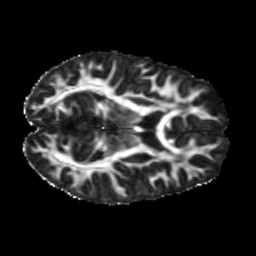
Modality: FA
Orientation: axial
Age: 31
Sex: male
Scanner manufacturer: siemens
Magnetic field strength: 3 T
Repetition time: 3.23 s
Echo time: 0.0892 s